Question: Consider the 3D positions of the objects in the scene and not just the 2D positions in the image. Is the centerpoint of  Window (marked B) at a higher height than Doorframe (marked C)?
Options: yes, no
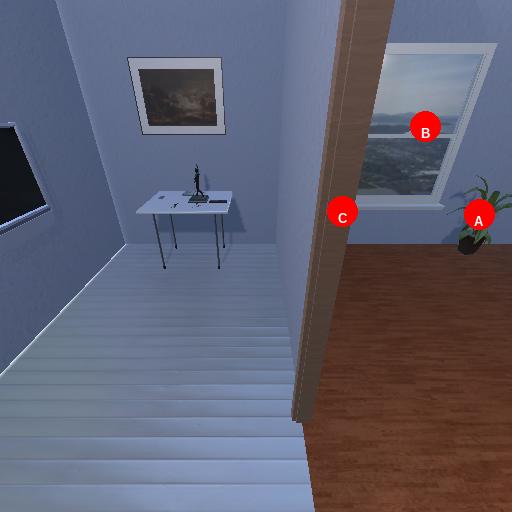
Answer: yes